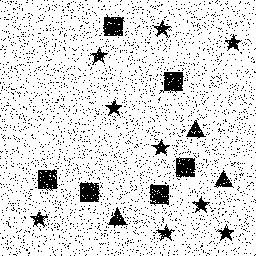
Squares: 6
Triangles: 3
Stars: 9
Total shapes: 18